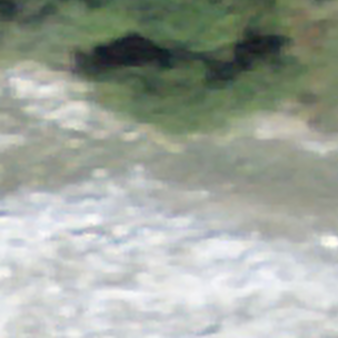
Label: other